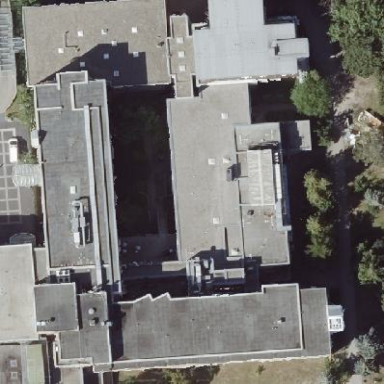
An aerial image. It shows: Hospital building with flat roof.